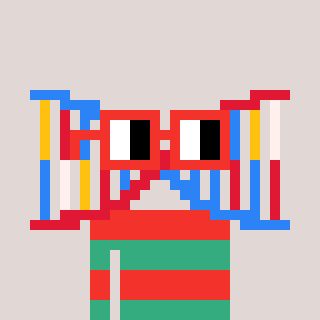
a pixel art character with square red glasses, a dna-shaped head and a teal-colored body on a warm background